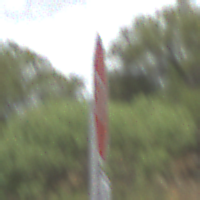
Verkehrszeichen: Stop
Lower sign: VerlaufVorfahrtsstrasse10
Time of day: Midday
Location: Outdoor (Nature)
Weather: PartlyCloudy
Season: NotSpecified
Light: Natural